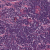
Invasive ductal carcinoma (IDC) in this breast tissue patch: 0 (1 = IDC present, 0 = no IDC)